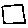
Label: square